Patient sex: F
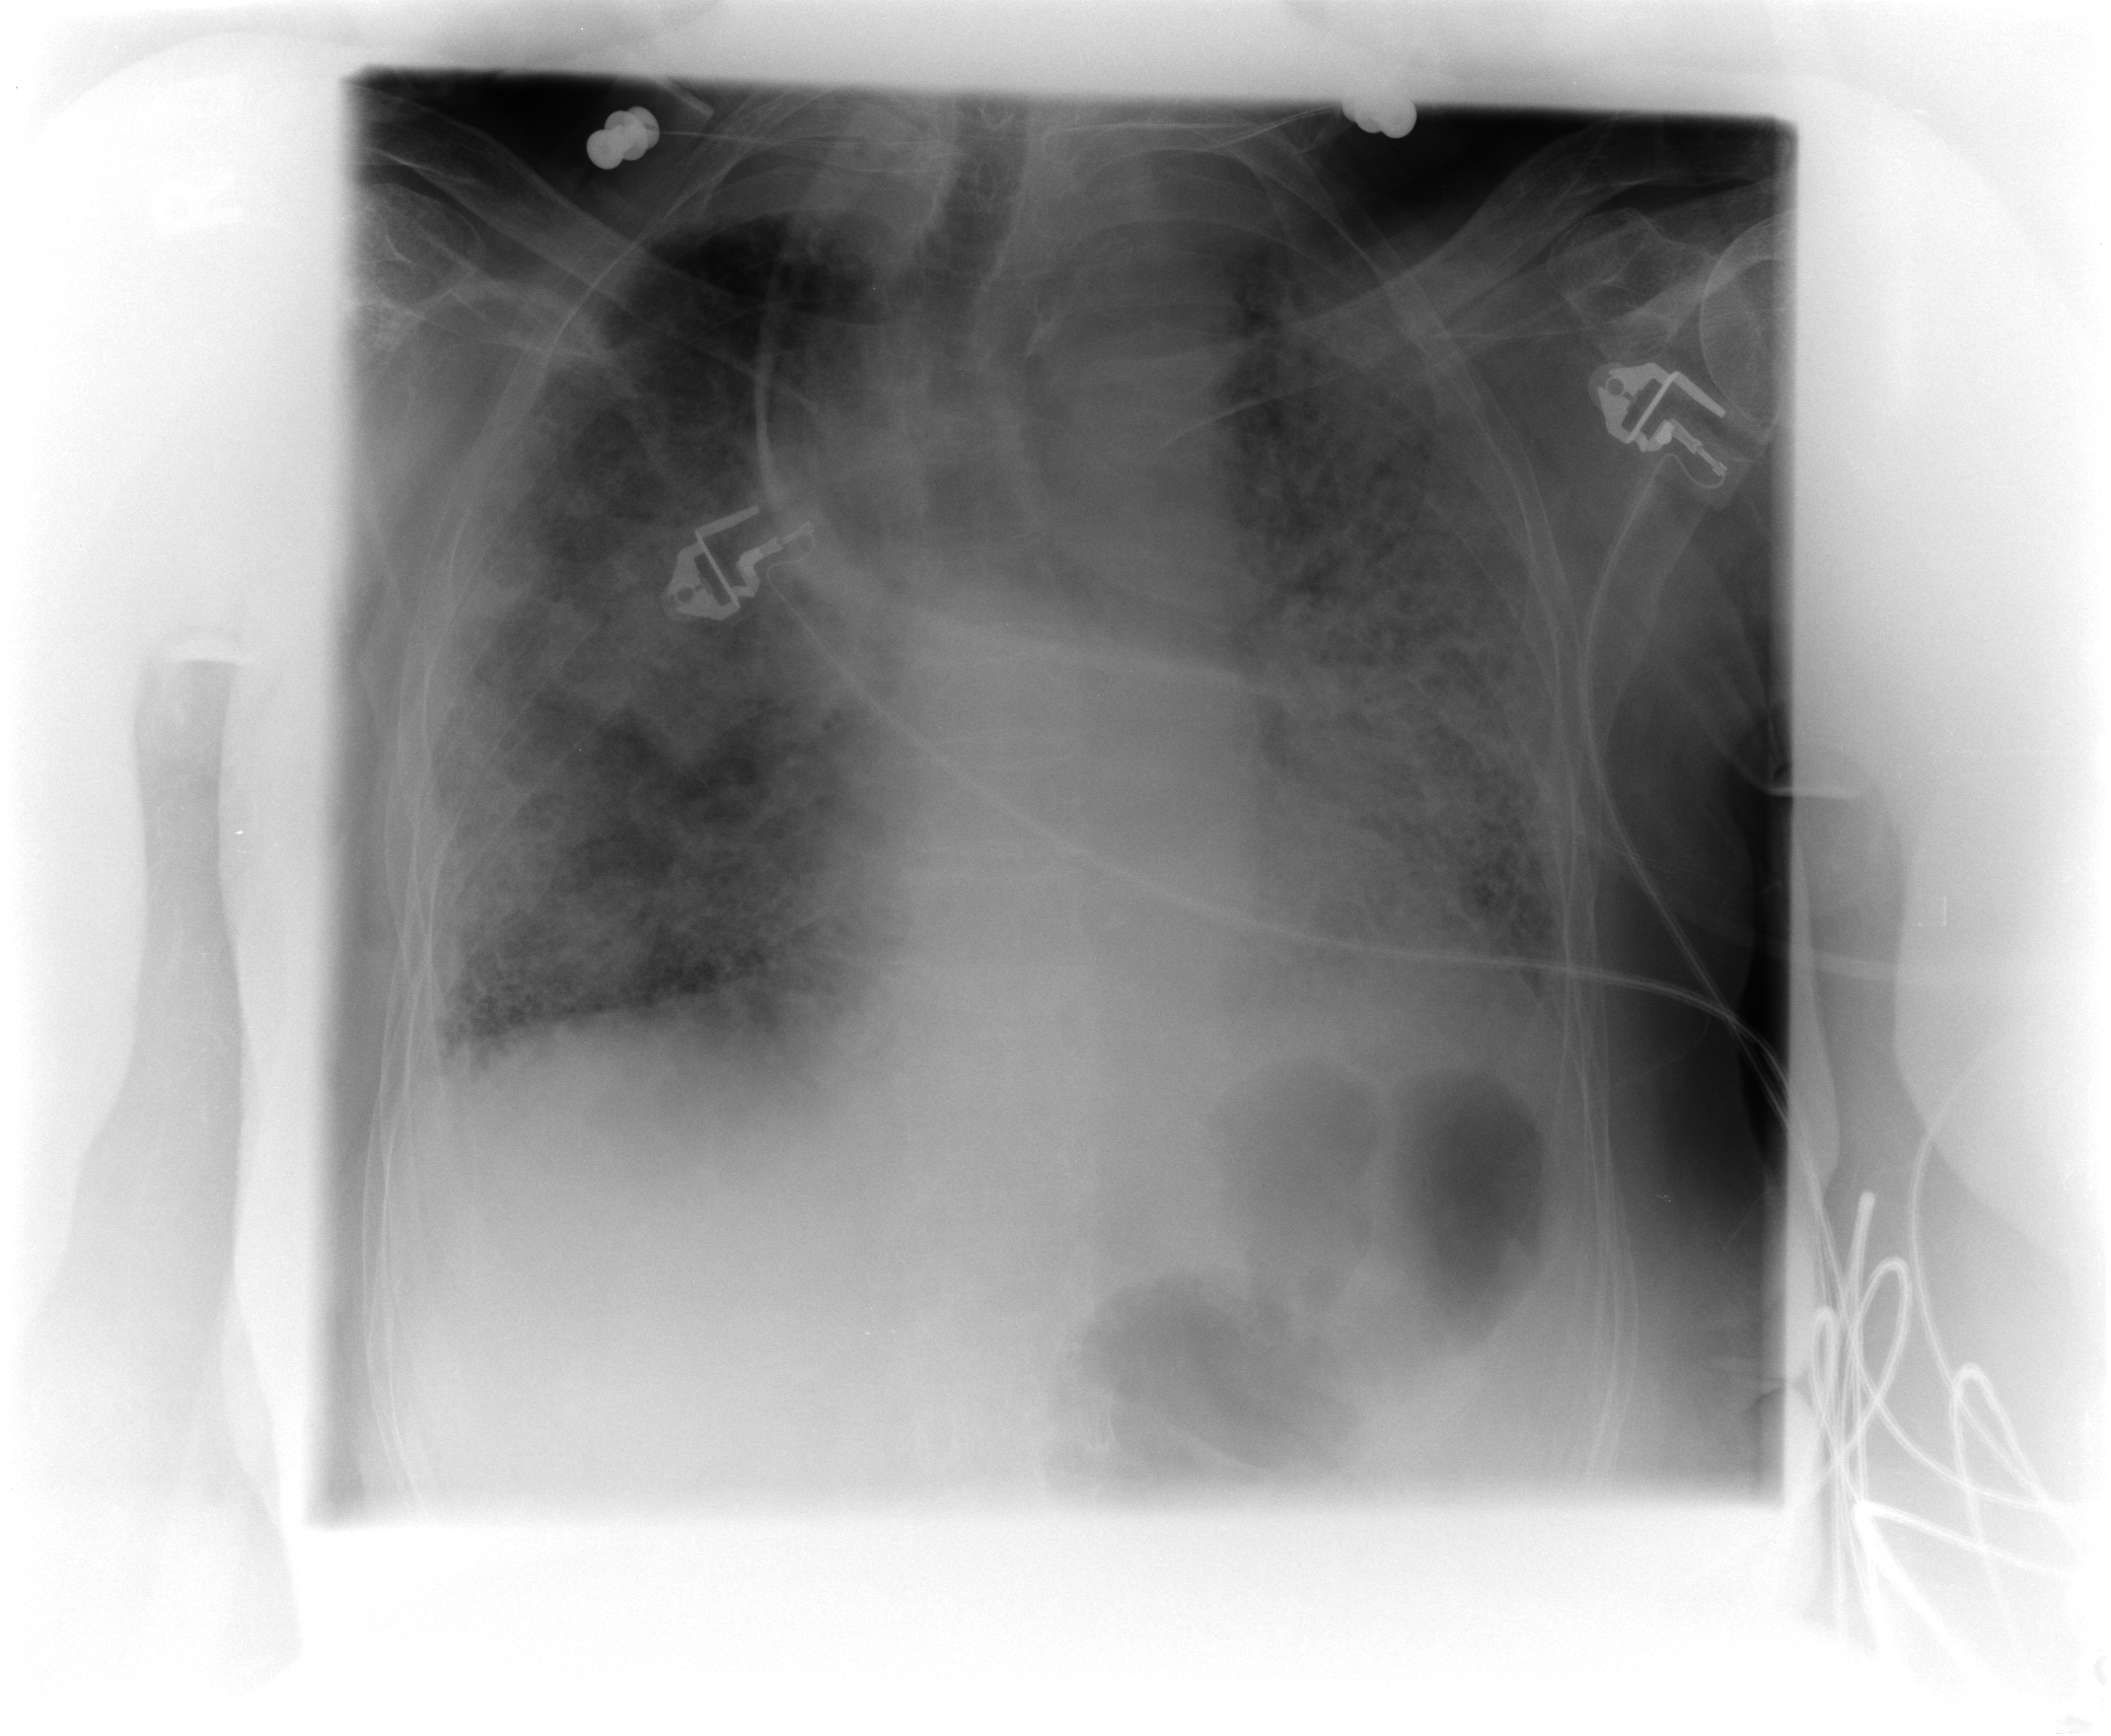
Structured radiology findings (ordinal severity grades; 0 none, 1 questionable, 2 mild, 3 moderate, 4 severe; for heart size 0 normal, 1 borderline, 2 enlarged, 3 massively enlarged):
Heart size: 0
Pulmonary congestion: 1
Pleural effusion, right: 1
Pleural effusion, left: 1
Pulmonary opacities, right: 3
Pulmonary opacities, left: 3
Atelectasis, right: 2
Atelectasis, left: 2